Field crop: maize
Growth stage: 2
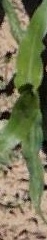
Species: maize